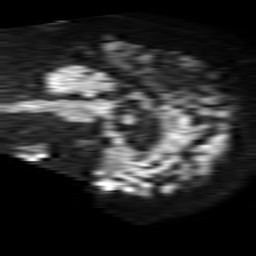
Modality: TRACE
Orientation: sagittal
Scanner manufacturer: philips
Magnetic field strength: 1.5 T
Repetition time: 4.6 s
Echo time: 0.08631 s